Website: macys
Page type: account-selection
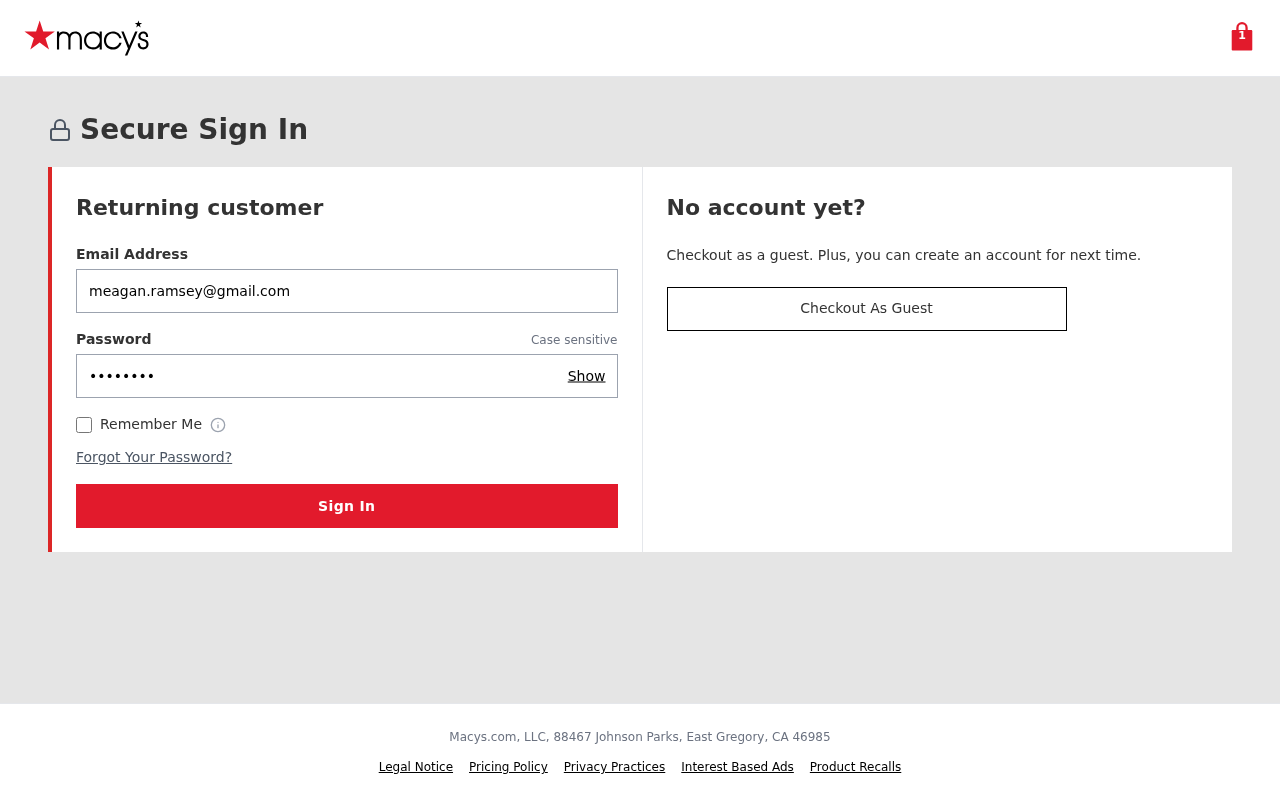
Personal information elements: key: PII_EMAIL
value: meagan.ramsey@gmail.com
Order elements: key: ORDER_NUM_ITEMS
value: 1